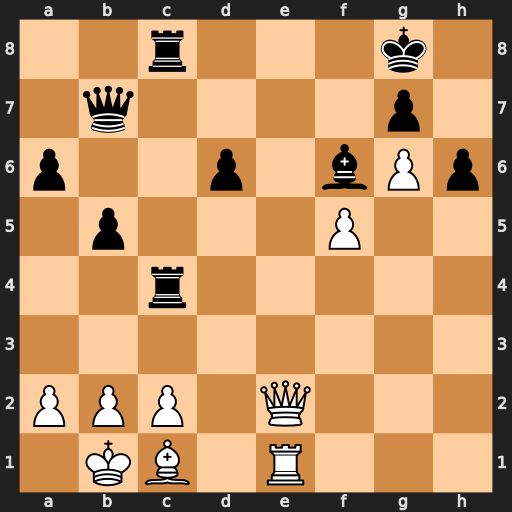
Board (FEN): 2r3k1/1q4p1/p2p1bPp/1p3P2/2r5/8/PPP1Q3/1KB1R3
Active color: w
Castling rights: -
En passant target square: -
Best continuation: Qe8+ Rxe8 Rxe8#